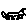
Label: cat